Question: This is the C code
'''
#include <stdio.h>
#include <stdint.h>
typedef uint8_t byte;
typedef uint8_t _BYTE;
int main() {
// char *b = "hello world";
// char m [] = "what's up?";
// int me [] = {1,2,3,4,5};
// int index = 1;
byte * ads = "dsfsdsdfksdklfjskdfksdfjksdfksdfjksdjfksdjfksdjfkjsdkfjksdjfksdjfksdjfksdjfkjsdkfjksdjfksdjfksdkkkkkdddkkkksdkksdfkdkkkkskskkkdkkkdsdfkkkksdfkkkkkkke43kkksdfsdkkkksdfsdkkkk23sfkksdgfkksdfkkkk23kk23kk22kk33dkkksdfkk3kdkk2k23kkkaksdfsdkkkskkskkkdkksdfkkkksdk";
printf("%s", ads);
_BYTE *v3="sdfsdf";
}
'''
when I debug the C code, I can't see the whole value of the variable,it's normals?
'''
=thread-group-added,id="i1"
GNU gdb (GDB) 7.6.1
Copyright (C) 2013 Free Software Foundation, Inc.
License GPLv3+: GNU GPL version 3 or later <http://gnu.org/licenses/gpl.html>
This is free software: you are free to change and redistribute it.
There is NO WARRANTY, to the extent permitted by law. Type "show copying"
and "show warranty" for details.
This GDB was configured as "mingw32".
For bug reporting instructions, please see:
<http://www.gnu.org/software/gdb/bugs/>.
Warning: Debuggee TargetArchitecture not detected, assuming x86_64.
=cmd-param-changed,param="pagination",value="off"
=cmd-param-changed,param="args",value="2>CON 1>CON <CON"
[New Thread 10460.0x1b1c]
[New Thread 10460.0x4af0]
Loaded 'C:\WINDOWS\SysWOW64\kernel32.dll'. Symbols loaded.
Loaded 'C:\WINDOWS\SysWOW64\KernelBase.dll'. Symbols loaded.
Loaded 'C:\WINDOWS\SysWOW64\msvcrt.dll'. Symbols loaded.
Execute debugger commands using "-exec <command>", for example "-exec info registers" will list registers in use (when GDB is the debugger)
ads
0x405064 <__register_frame_info+<PHONE>> "dsfsdsdfksdklfjskdfksdfjksdfksdfjksdjfksdjfksdjfkjsdkfjksdjfksdjfksdjfksdjfkjsdkfjksdjfksdjfksdkkkkkdddkkkksdkksdfkdkkkkskskkkdkkkdsdfkkkksdfkkkkkkke43kkksdfsdkkkksdfsdkkkk23sfkksdgfkksdfkkkk23kk23kk2"...
*ads: 100 'd'
'''

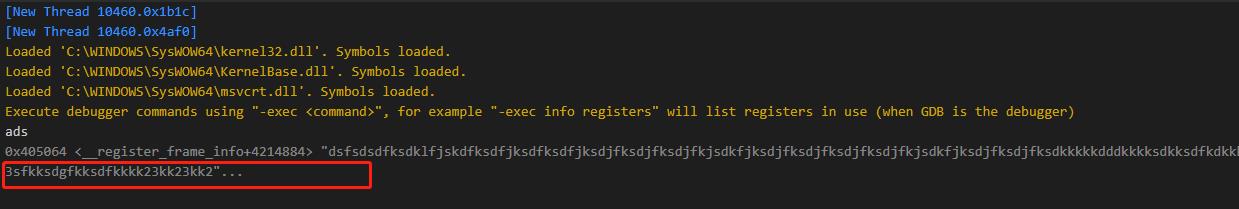
Answer: GDB limits the number of elements of an array on output. See the documentation to <URL>. The default is 200, what you got.